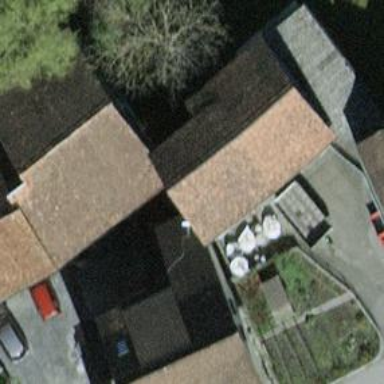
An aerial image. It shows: Semidetached house.